Question: I have a custom NSWindow class that has the following methods:
'''
- (void)setupWindowForEvents{
[[NSNotificationCenter defaultCenter] addObserver:self selector:@selector(windowDidResignKey:) name:NSWindowDidResignMainNotification object:self];
[[NSNotificationCenter defaultCenter] addObserver:self selector:@selector(windowDidResignKey:) name:NSWindowDidResignKeyNotification object:self];
}
-(void)windowDidResignKey:(NSNotification *)note {
NSLog(@"notification");
[self close];
}
'''
I call '[_window setupWindowForEvents];' but the 'windowDidResignKey' never gets called.
This is how I call my NSWindow: when the status bar item is clicked I 'makeKeyAndOrderFront' and the Window is displayed right beneath the status bar item, like this:
Any ideas why the I don't get any notification when the window loses focus? I've used both 'NSWindowDidResignMainNotification' and 'NSWindowDidResignKeyNotification' to see if any of these worked, but none is working.
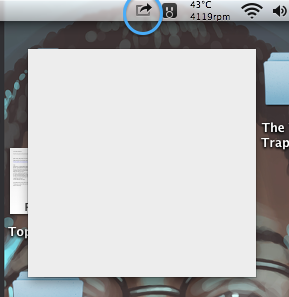
Answer: You're probably not getting the notification because you actually are never key in the first place. Your window appears to be borderless, and borderless windows don't grab key window status by default.
In your window subclass, be sure to return YES on the following methods:
'''
- (BOOL)canBecomeKeyWindow {
return YES;
}
- (BOOL)canBecomeMainWindow {
return YES;
}
'''